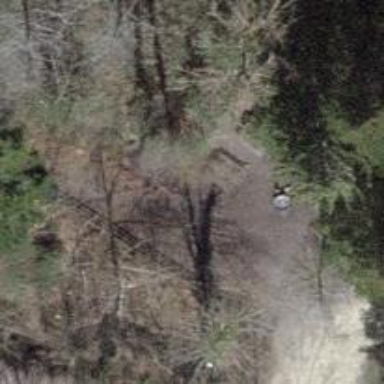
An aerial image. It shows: Picnic table located in leisure land area.